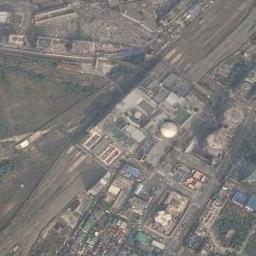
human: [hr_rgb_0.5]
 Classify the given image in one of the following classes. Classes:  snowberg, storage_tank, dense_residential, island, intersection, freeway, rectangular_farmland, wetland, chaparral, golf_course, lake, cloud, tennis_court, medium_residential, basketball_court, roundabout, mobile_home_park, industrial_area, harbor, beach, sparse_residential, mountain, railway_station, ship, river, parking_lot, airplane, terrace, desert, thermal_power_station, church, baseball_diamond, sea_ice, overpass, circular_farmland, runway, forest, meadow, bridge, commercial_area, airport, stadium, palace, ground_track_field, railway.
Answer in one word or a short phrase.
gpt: railway_station